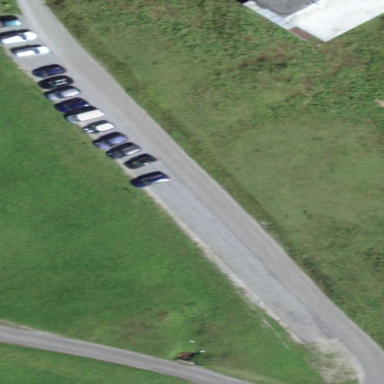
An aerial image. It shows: Parking area with surface.